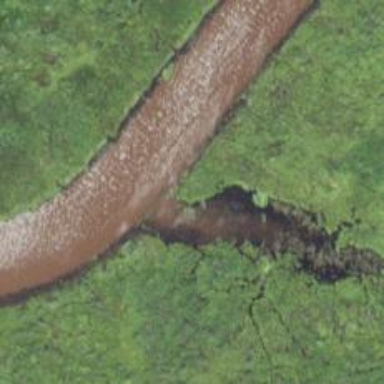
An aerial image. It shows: Beautiful river scene.